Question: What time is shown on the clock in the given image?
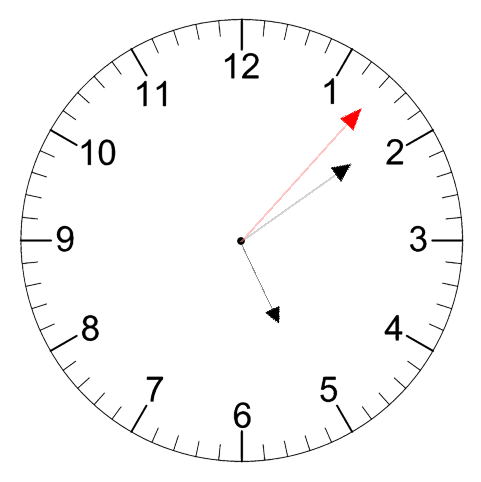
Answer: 05:09:07